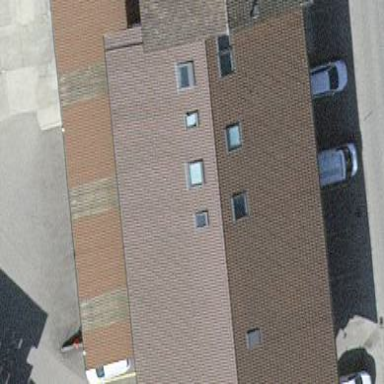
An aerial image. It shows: Commercial building.